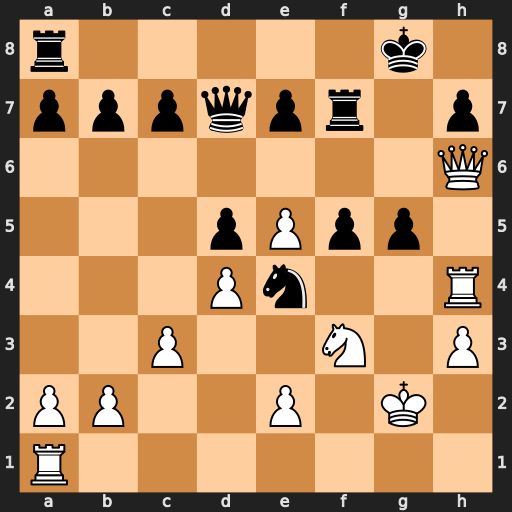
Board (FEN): r5k1/pppqpr1p/7Q/3pPpp1/3Pn2R/2P2N1P/PP2P1K1/R7
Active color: w
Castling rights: -
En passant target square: -
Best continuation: e6 Qe8 exf7+